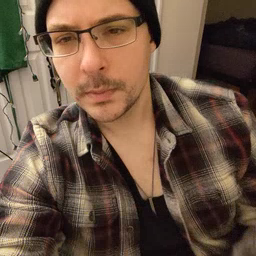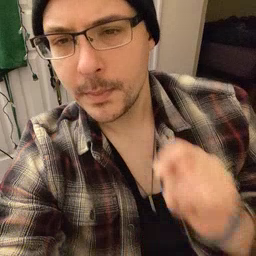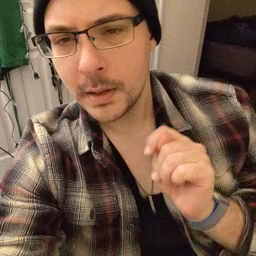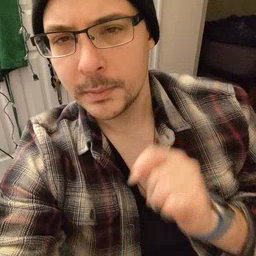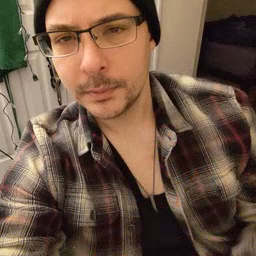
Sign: potty